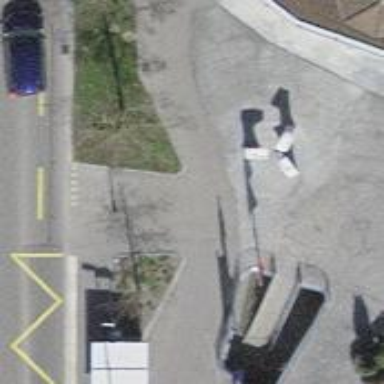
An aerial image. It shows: Footway with surface made of sett.